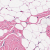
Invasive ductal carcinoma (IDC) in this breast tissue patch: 0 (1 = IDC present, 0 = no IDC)